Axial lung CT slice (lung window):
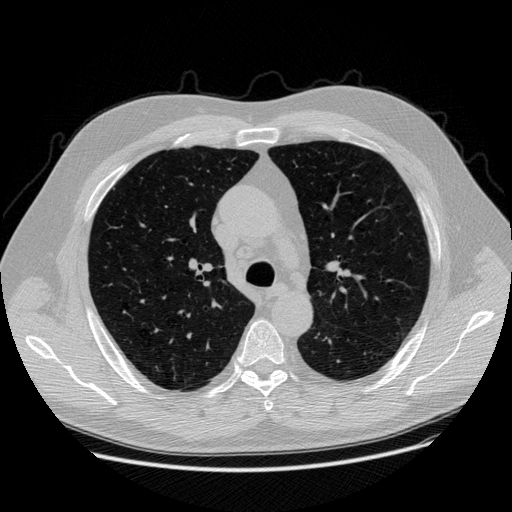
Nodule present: no